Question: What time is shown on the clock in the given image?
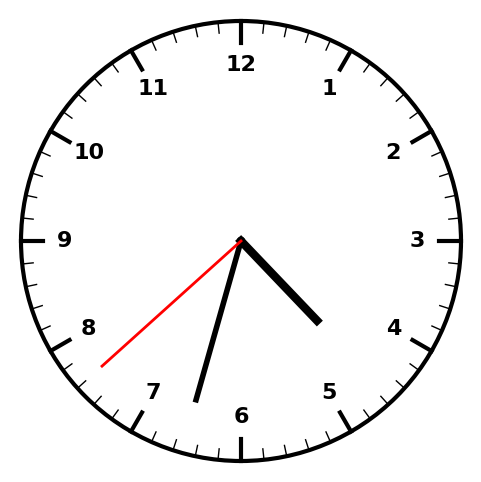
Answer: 04:32:38